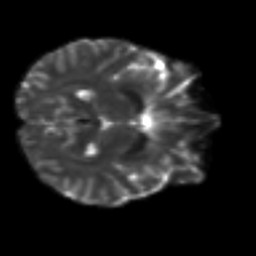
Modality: T2w
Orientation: axial
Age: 26
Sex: female
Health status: ill
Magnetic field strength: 3 T
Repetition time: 8.4 s
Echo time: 0.0926 s